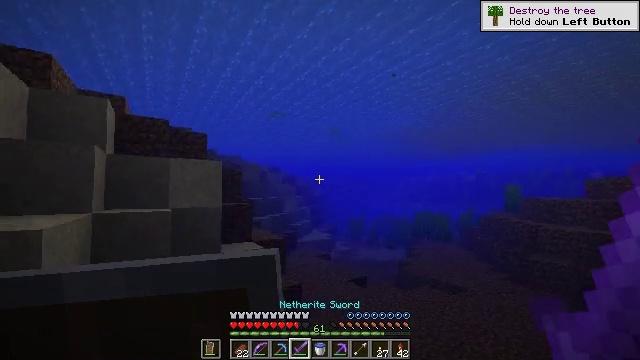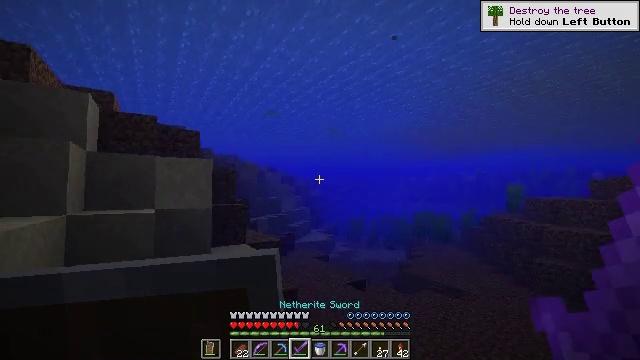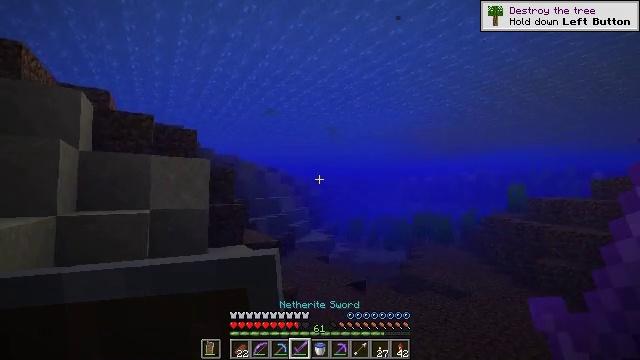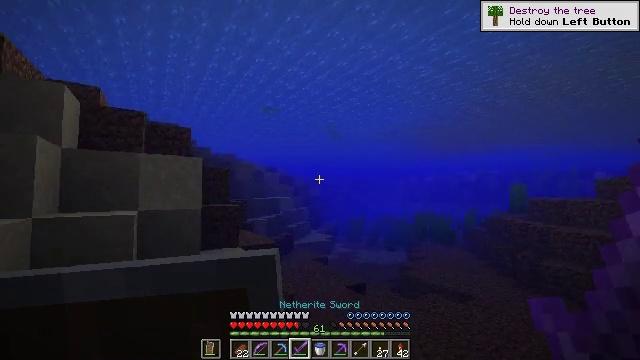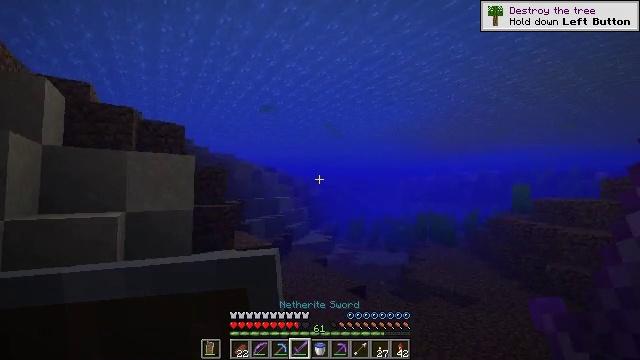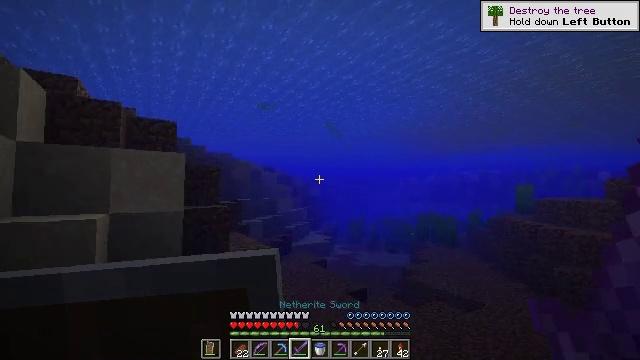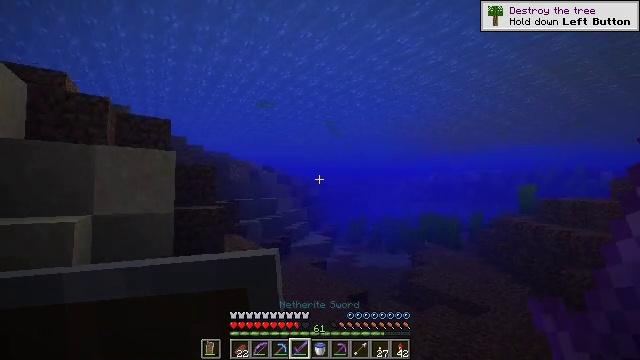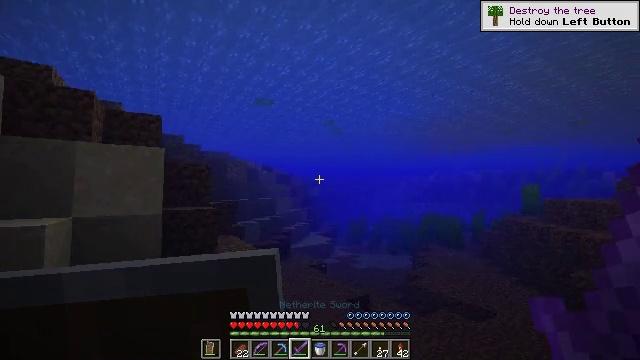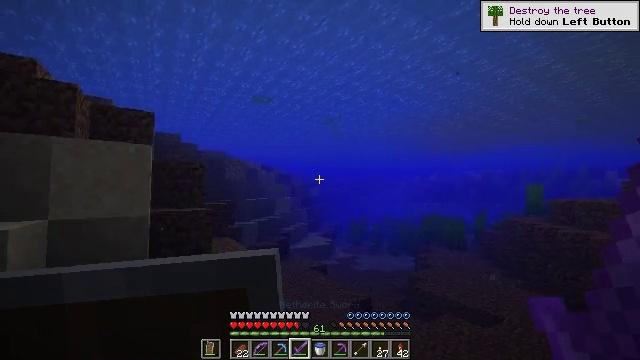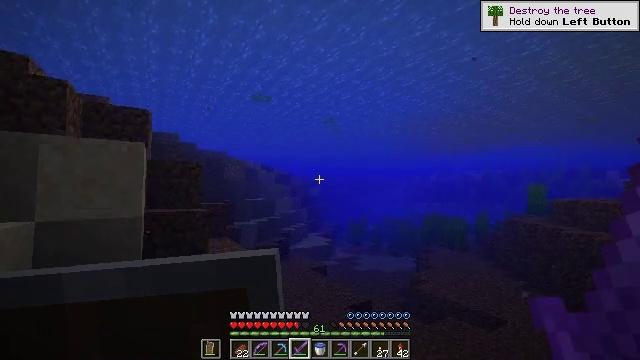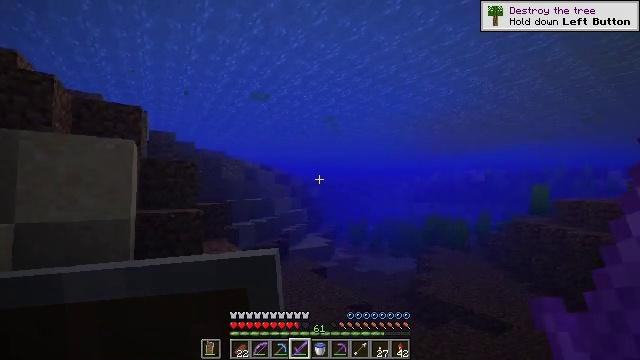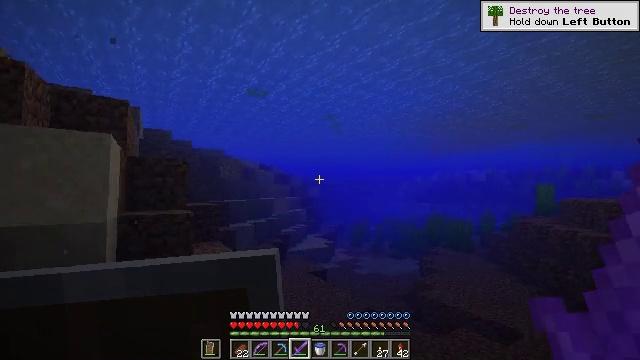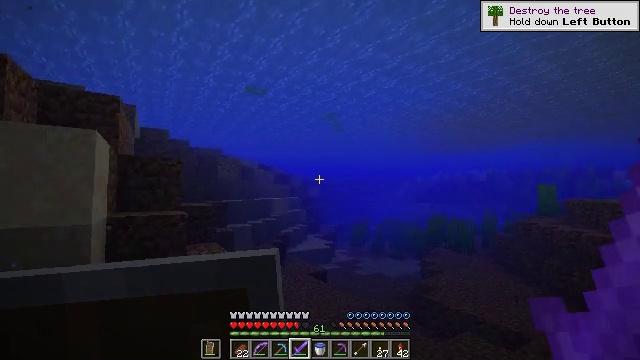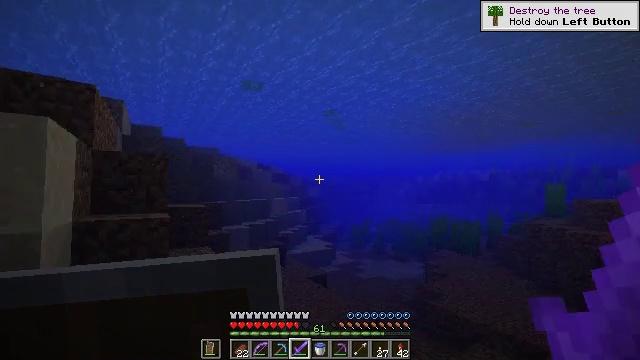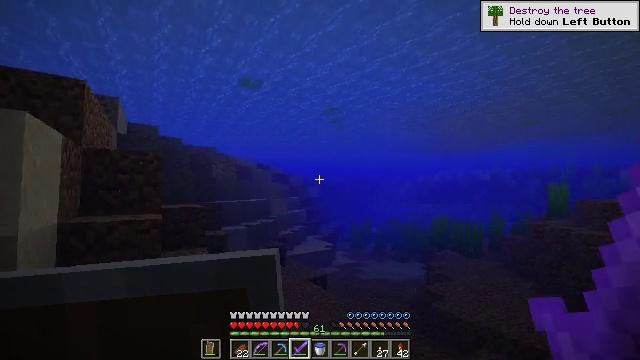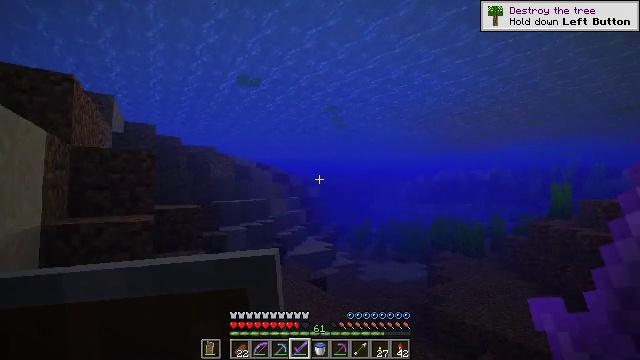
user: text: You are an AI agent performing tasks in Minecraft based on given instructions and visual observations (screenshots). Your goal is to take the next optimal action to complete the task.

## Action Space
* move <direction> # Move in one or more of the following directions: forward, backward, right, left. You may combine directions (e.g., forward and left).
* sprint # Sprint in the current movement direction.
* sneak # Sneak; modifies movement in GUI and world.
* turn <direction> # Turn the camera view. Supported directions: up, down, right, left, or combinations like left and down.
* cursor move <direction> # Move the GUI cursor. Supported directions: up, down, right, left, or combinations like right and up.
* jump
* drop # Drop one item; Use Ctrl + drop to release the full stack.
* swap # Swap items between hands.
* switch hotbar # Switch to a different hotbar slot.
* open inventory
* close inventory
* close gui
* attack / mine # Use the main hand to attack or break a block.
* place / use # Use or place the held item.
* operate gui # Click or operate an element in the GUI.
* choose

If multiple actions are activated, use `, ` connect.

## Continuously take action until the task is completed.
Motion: motion action
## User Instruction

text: Dig up the gold block to add to your inventory.
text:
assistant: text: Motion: move forward
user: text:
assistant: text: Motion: move forward
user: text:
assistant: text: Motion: move forward
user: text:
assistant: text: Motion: move forward
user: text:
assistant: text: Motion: move forward
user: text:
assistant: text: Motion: move forward
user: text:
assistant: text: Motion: move forward
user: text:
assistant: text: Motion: move forward
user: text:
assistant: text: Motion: move forward
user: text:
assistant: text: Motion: move forward
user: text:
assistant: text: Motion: move forward
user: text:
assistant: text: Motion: move forward
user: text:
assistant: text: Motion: move forward
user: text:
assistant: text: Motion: move forward
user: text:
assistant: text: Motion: move forward
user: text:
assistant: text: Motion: move forward
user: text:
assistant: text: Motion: move forward and move right
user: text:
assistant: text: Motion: move forward and move right
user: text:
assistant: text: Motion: move forward and move right
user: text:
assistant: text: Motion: move forward
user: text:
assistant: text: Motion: move forward
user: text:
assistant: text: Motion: move forward
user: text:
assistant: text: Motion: move forward
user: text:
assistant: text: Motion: move forward
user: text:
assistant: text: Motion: move forward
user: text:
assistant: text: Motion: move forward
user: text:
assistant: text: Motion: move forward
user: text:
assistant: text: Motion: move forward
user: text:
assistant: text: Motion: move forward
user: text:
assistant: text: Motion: move forward